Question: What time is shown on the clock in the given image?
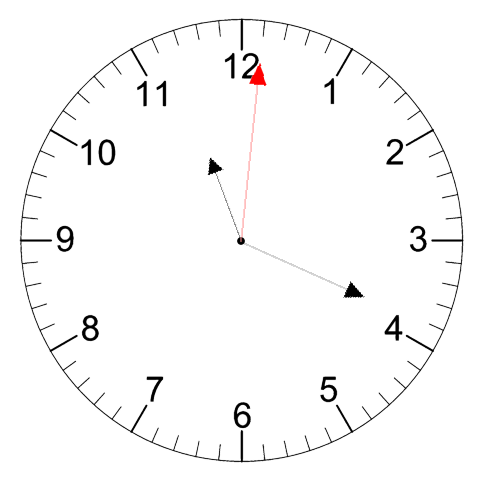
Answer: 11:19:01